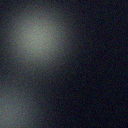
Screen state: off